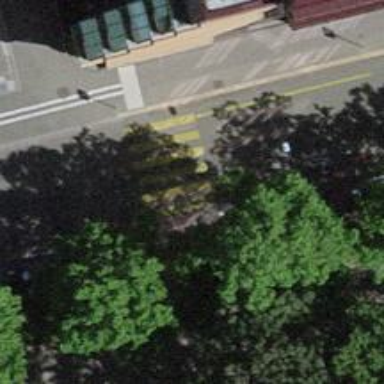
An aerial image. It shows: Marked crossing on the road.